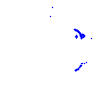
Particle: proton